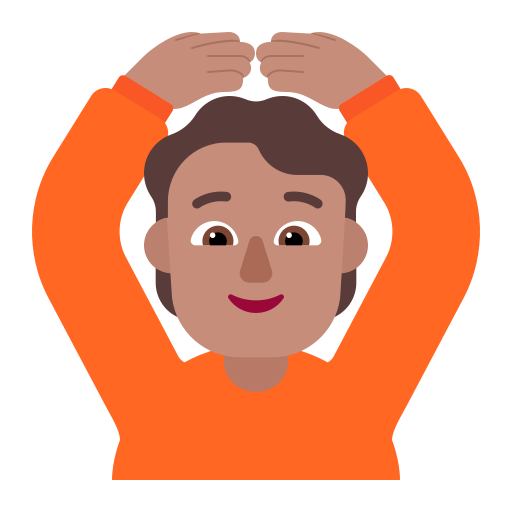
person gesturing ok flat